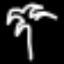
Label: palm tree